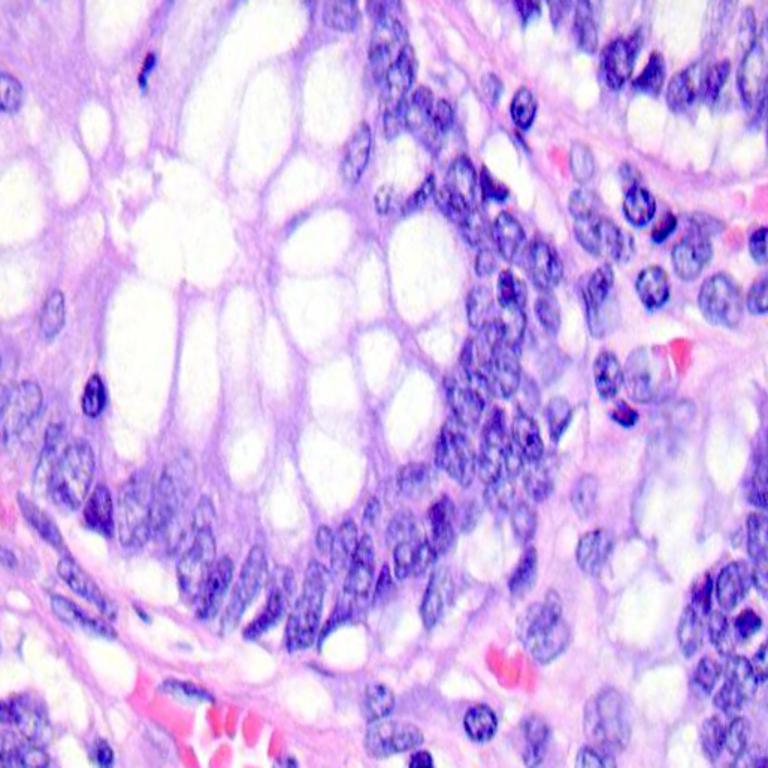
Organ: colon
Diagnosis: benign